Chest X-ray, PA view. Patient: 68 years old, sex F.
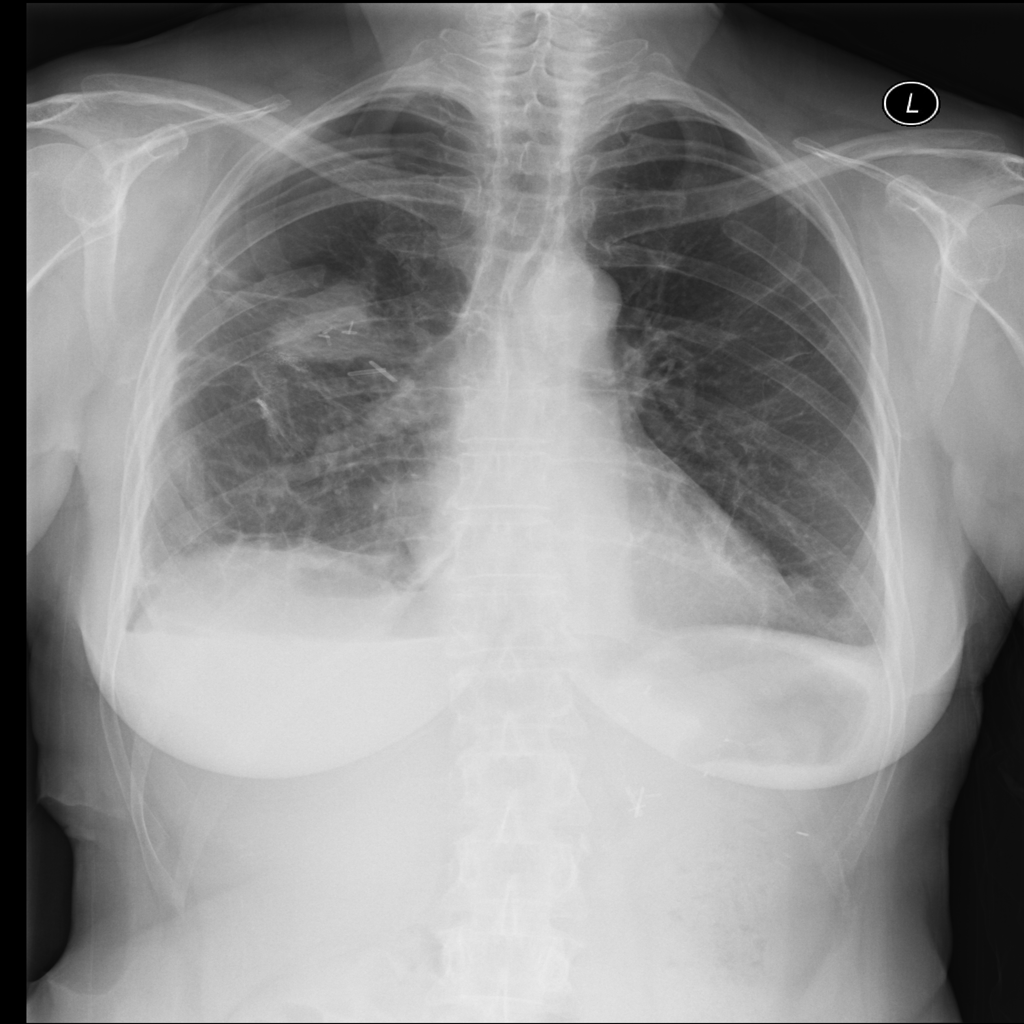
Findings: Fibrosis, Infiltration